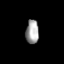
Tissue: skin
Cell type: Others
Senescence score: 0.7245
Nuclear area (px): 301
Mean DAPI intensity: 162.864